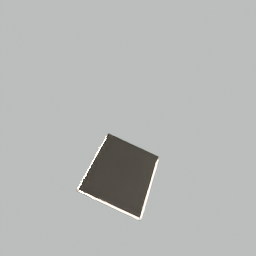
Label: furniture